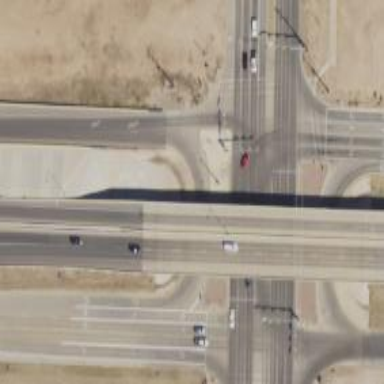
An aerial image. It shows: Secondary link road.